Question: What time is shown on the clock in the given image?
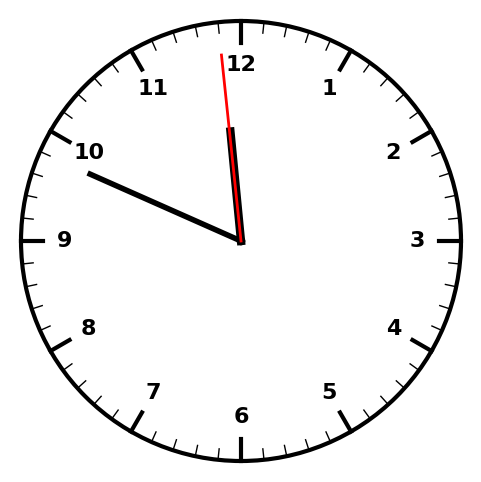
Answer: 11:48:59